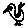
Label: bird